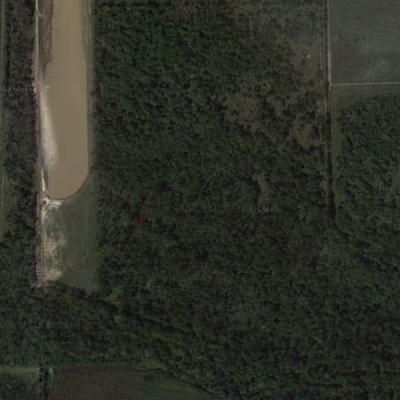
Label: Forest